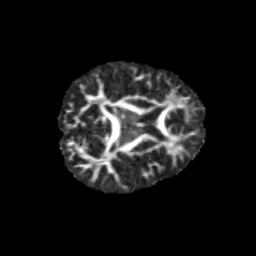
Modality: FA
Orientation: axial
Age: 12
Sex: male
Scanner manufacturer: siemens
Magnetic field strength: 3 T
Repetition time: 3.8 s
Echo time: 0.07 s